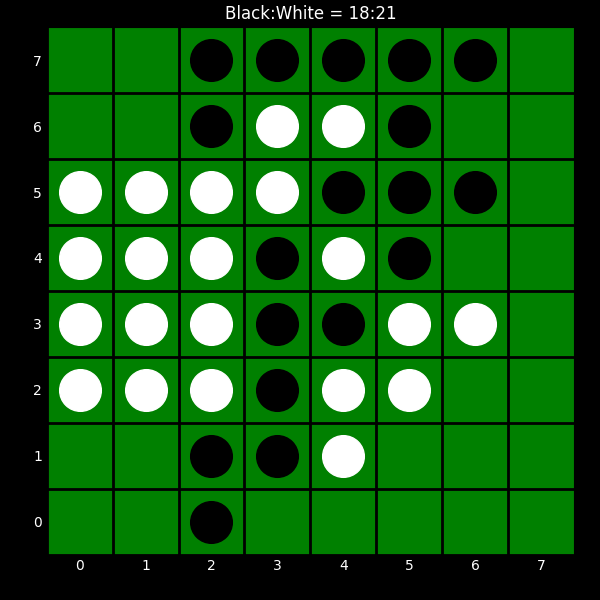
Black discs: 18
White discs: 21